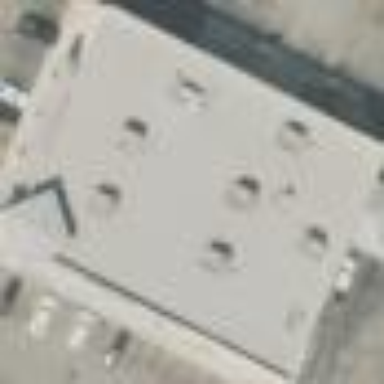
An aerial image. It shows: Building.